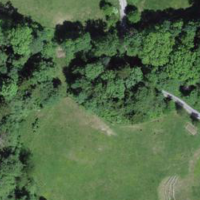
EUNIS habitat code: 53
Species observed at this site:
Cardamine pratensis
Gryllus campestris